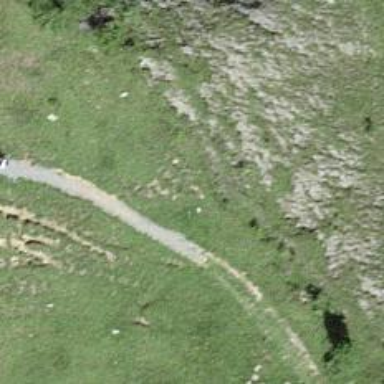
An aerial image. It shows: Path on the ground.